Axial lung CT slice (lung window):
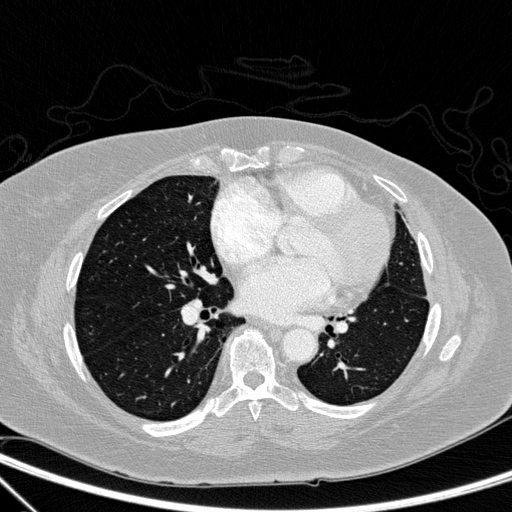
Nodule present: no